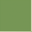
Piece: xx